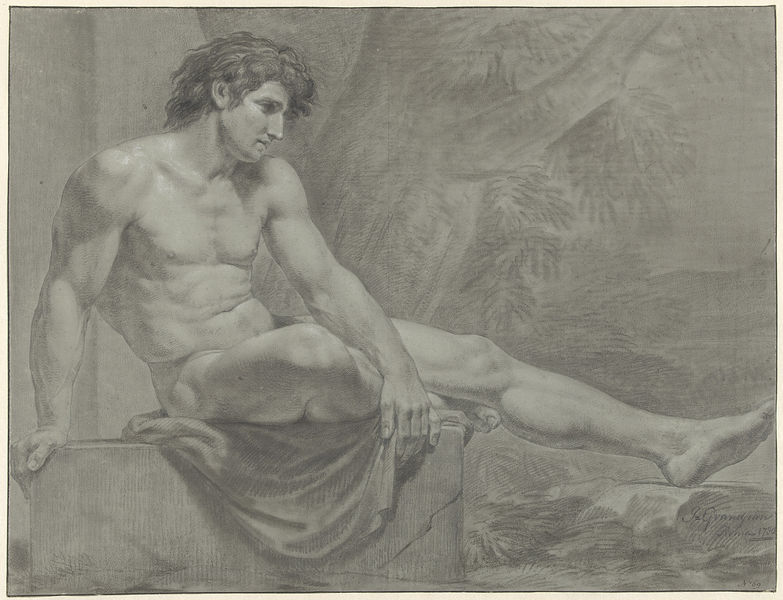
Titel: Zittend mannelijk naakt, naar rechts met gestrekt been
Künstler: Jean Grandjean
Standort: Amsterdam
Institution: Rijksmuseum
Schlagwörter: akt, baum, blätter, fuß, hand, kopf, laub, mann, nackt, nackter, weiß, landschaft, sitzen, äste, braun, brust, finger, grau, haar, hintergrund, nase, profil, schwarz, zeichnung, tuch, arm, arme, sockel, stein, hände, ast, baumstamm, haare, blatt, locken, skulptur, berge, grafik, muskeln, wade, kohle, barfuß, druck, stich, jüngling, ausgestreckt, aum, gehöht, 1730, fgrau, kfra